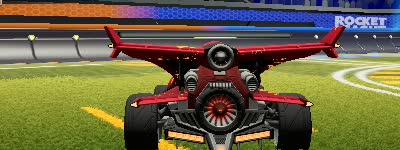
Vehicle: aftershock